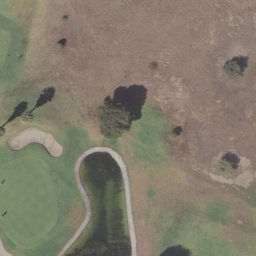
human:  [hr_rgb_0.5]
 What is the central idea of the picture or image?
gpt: golf course